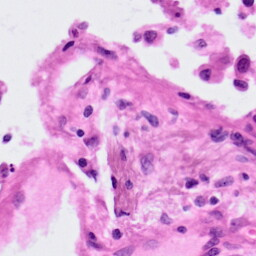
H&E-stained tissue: Lung